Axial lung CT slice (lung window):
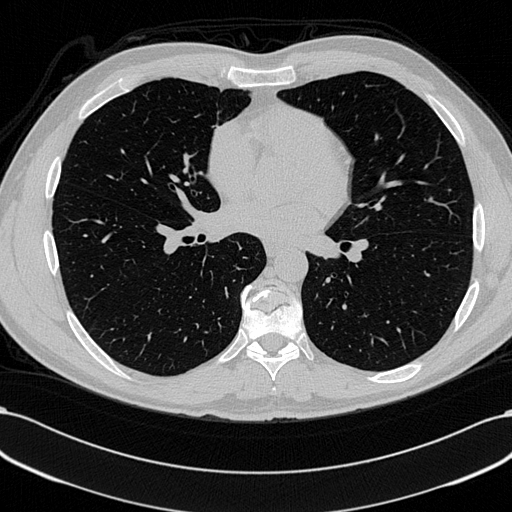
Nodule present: no